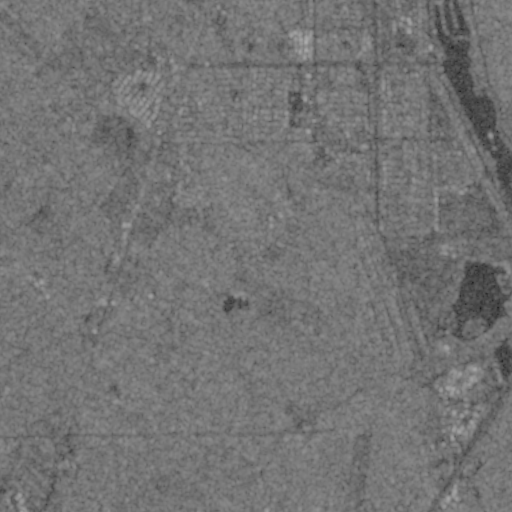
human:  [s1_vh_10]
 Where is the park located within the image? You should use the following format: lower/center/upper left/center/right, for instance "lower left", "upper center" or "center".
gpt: The park is located in the lower right of the image.
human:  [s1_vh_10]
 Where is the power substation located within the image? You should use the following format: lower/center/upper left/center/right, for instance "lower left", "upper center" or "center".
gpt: The power substation is located in the lower right of the image.
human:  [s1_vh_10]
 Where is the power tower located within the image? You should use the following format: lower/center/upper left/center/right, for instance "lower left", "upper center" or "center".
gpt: The power tower is located in the lower of the image.
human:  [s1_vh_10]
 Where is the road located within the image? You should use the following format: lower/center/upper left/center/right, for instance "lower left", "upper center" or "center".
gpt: There is no road in the image.

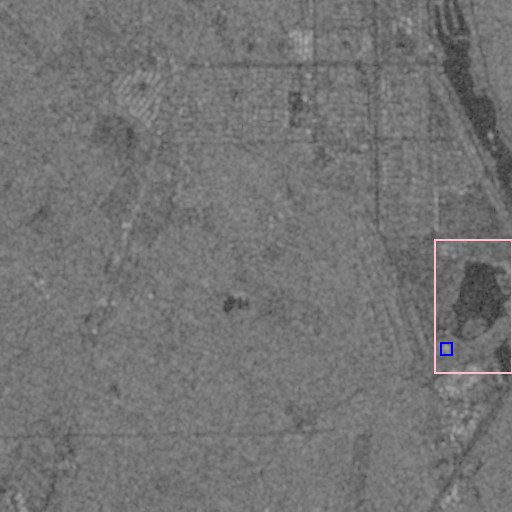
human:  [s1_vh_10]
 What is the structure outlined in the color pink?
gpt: The structure outlined in pink is a park.
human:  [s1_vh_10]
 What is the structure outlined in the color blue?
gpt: The structure outlined in blue is a power substation.
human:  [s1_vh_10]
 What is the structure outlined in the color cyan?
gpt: There is no cyan outline.